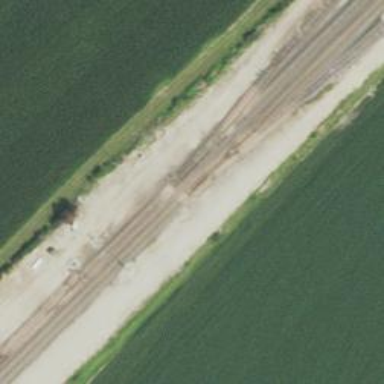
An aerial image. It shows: Railway track.